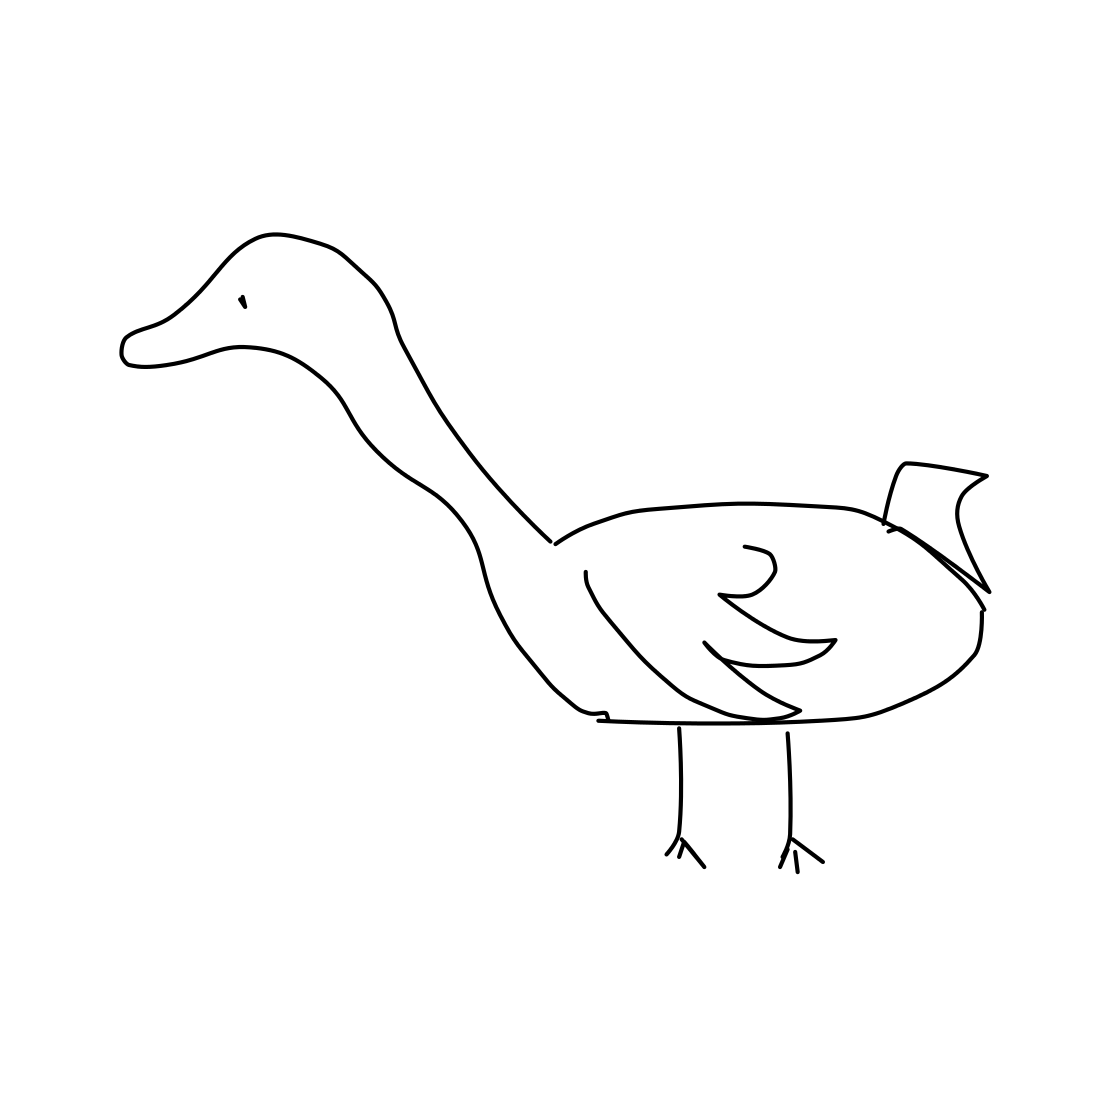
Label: swan